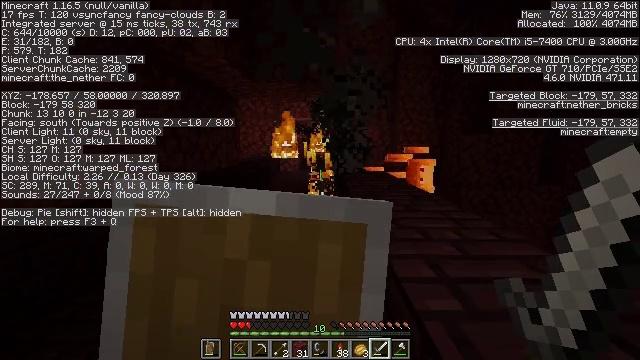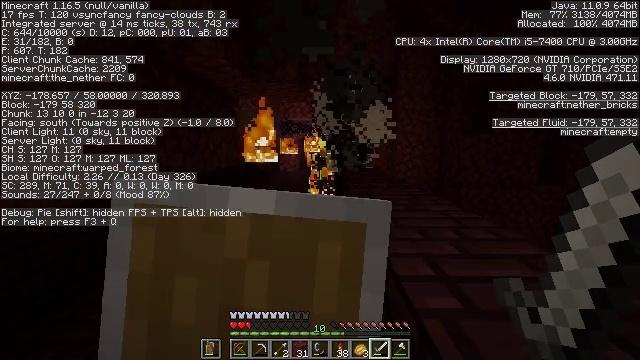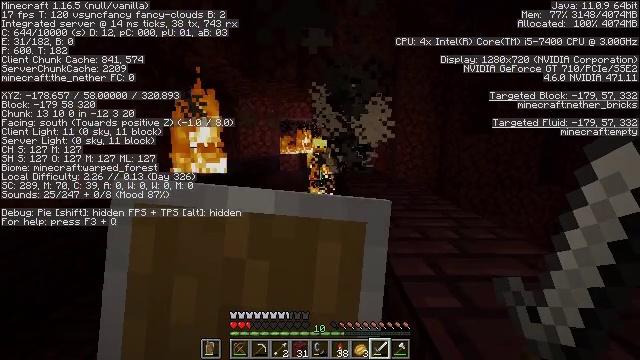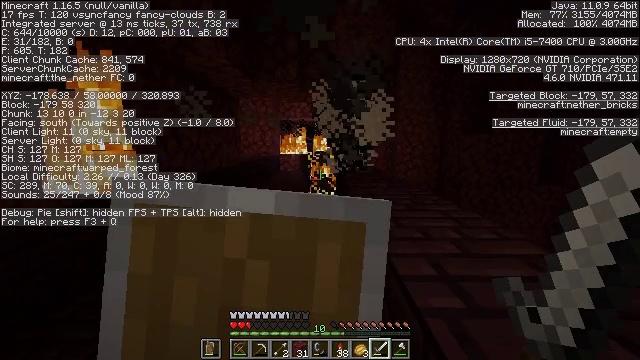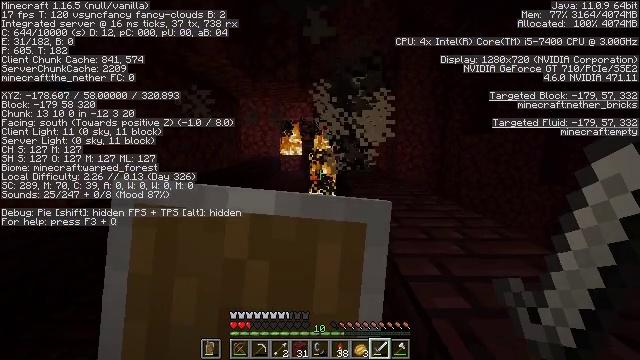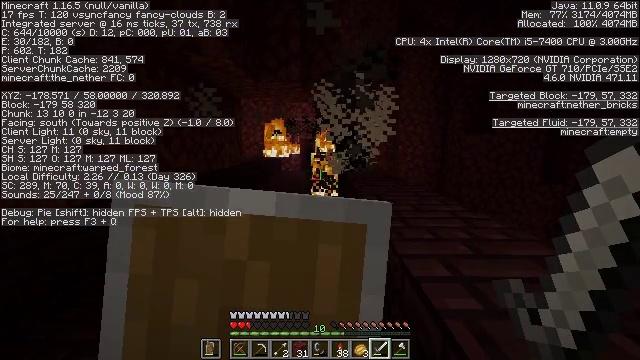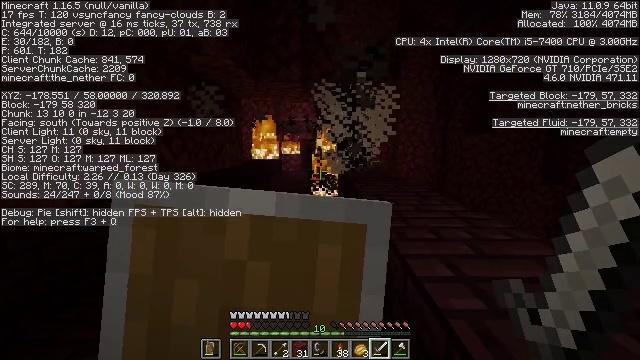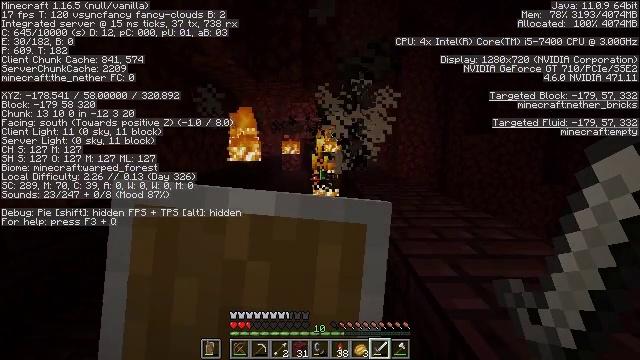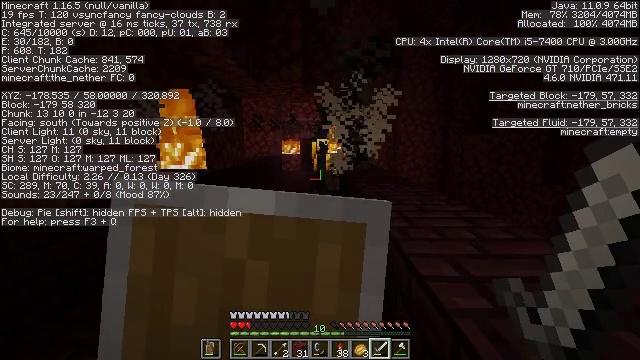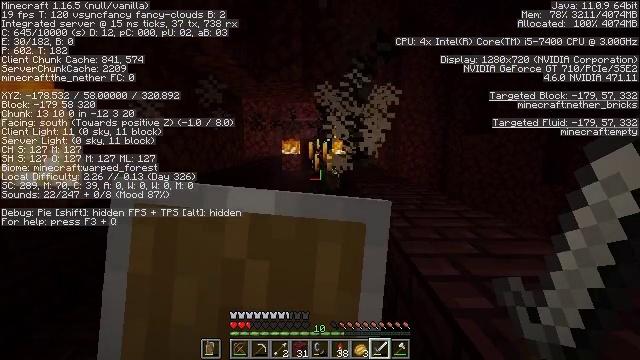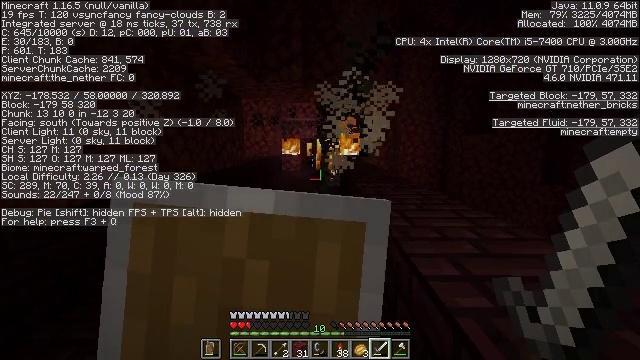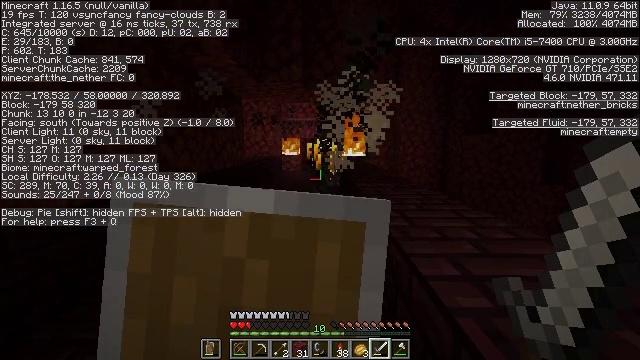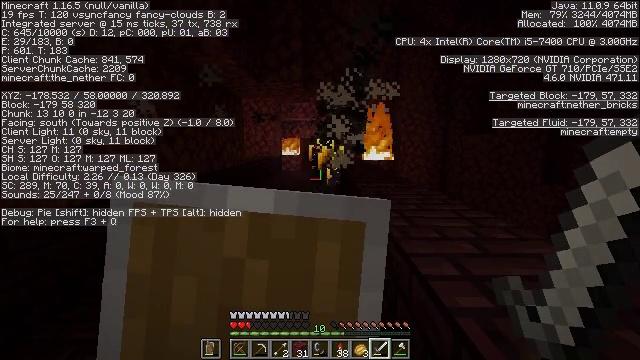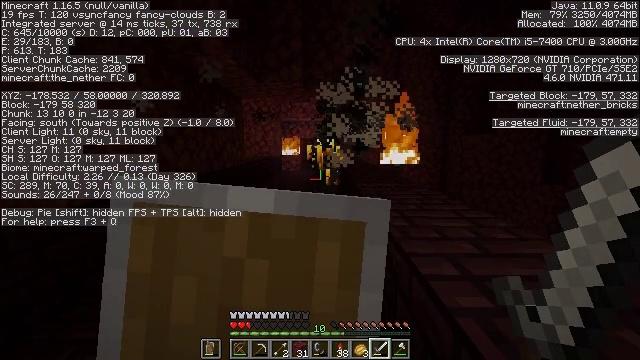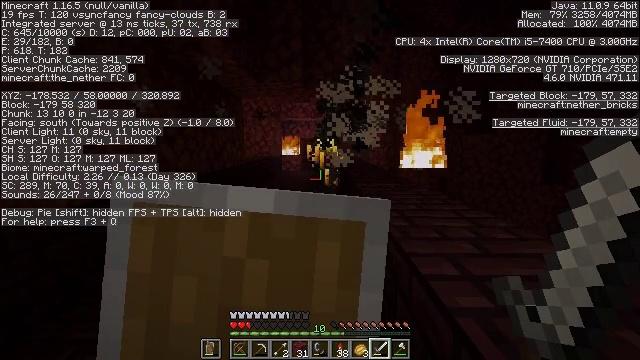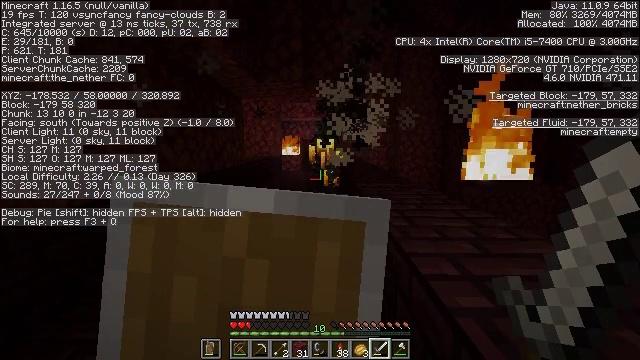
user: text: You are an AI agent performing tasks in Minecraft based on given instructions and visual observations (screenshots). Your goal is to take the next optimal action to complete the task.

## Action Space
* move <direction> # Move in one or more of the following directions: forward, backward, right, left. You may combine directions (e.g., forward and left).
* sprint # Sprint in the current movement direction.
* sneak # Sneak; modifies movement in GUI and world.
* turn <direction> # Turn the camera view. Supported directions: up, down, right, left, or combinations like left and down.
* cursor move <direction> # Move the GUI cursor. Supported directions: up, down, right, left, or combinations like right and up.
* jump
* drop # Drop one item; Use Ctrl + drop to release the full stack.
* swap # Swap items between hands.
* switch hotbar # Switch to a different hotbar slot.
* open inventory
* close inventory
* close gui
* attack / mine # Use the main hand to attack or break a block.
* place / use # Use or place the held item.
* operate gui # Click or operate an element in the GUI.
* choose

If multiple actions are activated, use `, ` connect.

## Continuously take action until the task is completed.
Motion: motion action
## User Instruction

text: Hunt a blaze.
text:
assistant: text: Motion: use / place
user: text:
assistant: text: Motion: use / place
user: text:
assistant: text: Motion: move left, use / place
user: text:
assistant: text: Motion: move left, use / place
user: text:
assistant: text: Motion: move left, use / place
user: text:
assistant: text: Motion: use / place
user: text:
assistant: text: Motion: use / place
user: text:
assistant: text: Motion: use / place
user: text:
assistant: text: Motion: use / place
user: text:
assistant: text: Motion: use / place
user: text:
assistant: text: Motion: use / place
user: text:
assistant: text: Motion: use / place
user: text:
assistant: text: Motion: use / place
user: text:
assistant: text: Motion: use / place
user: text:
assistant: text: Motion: use / place
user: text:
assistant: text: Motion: use / place
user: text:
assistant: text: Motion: use / place
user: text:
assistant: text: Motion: use / place
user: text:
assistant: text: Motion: use / place
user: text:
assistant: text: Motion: use / place
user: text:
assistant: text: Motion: use / place
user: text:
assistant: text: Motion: use / place
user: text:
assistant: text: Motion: use / place
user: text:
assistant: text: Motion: move forward, use / place
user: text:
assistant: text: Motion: move forward, use / place
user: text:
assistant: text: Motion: move forward
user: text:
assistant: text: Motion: move forward
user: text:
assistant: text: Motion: move forward
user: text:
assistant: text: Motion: move forward
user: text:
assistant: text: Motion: move forward, sprint